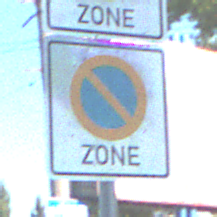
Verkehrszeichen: BeginnEingeschraenktesHalteverbotZone
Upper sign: BeginnZone20
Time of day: MorningAfternoon
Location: Outdoor (Urban)
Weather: Clear
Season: NotSpecified
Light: Natural